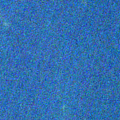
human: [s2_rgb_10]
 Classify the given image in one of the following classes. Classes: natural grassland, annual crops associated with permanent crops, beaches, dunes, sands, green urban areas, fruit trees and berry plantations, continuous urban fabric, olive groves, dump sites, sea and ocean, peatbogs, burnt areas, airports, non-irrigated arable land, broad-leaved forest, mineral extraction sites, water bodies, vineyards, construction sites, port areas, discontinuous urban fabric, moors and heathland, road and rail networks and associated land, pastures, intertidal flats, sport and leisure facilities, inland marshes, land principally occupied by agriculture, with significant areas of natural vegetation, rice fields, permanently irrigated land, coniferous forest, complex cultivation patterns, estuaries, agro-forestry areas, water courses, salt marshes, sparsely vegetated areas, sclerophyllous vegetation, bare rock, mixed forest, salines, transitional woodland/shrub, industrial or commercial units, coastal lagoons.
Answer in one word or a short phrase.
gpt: water bodies